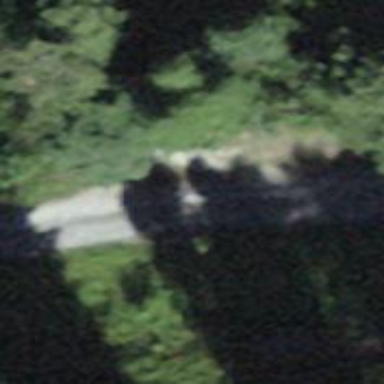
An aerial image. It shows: Downhill track road.